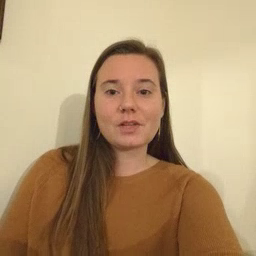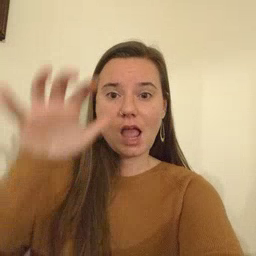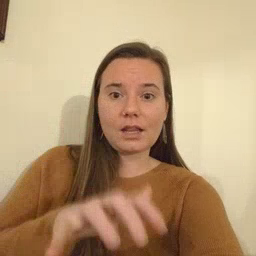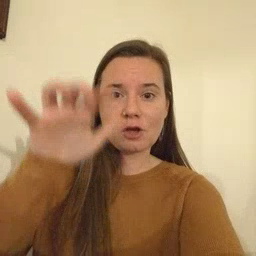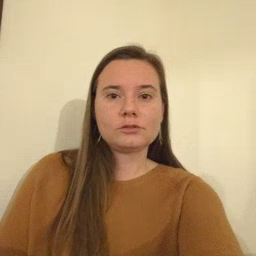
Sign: alligator